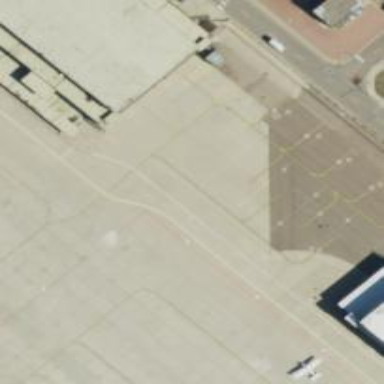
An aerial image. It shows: View of taxiway at the airport.